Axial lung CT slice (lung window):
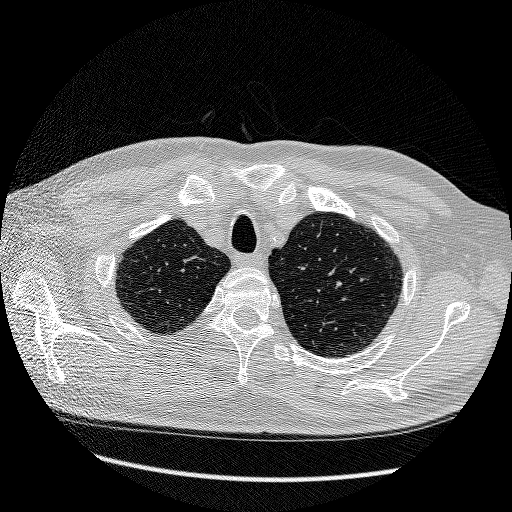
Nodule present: no